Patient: sex M, age 36
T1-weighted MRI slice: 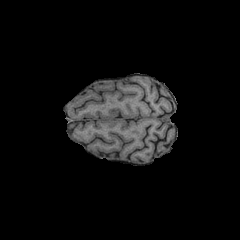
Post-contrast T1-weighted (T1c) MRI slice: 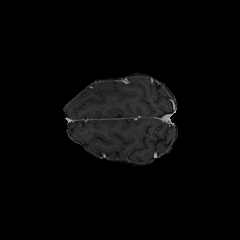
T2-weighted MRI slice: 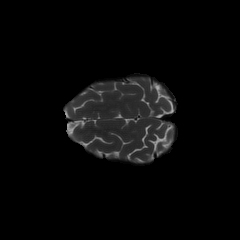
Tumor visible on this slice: no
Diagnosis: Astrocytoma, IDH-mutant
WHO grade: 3